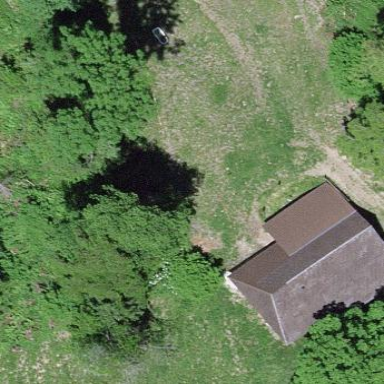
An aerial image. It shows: Barn.